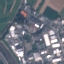
Land use / land cover class: Industrial